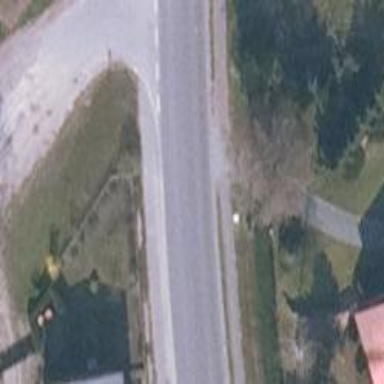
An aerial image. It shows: Secondary road with asphalt surface.